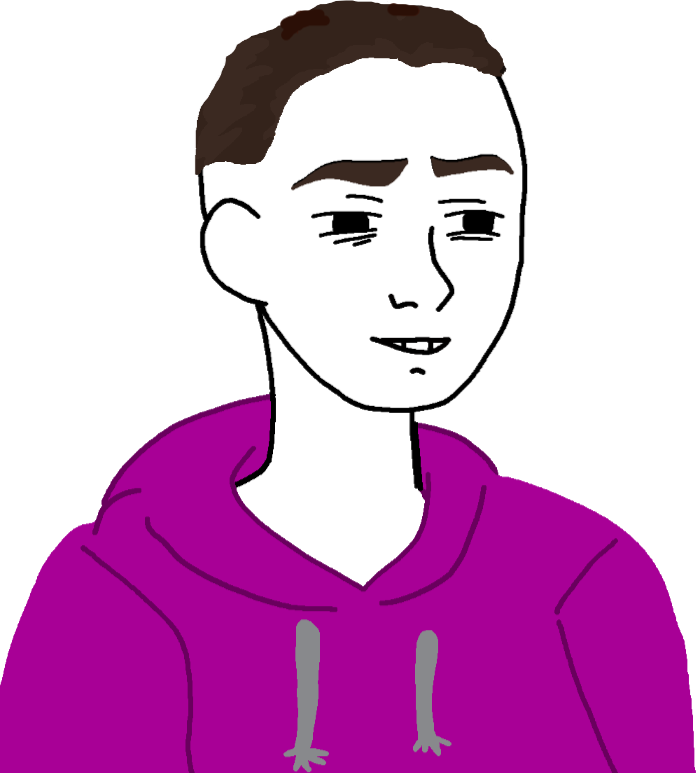
Label: 5_Twinkjak